Interaction volume radius: 10 \u00c5
Interaction volume height: 15 \u00c5
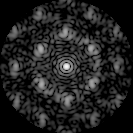
Disorder parameter: 0.5477